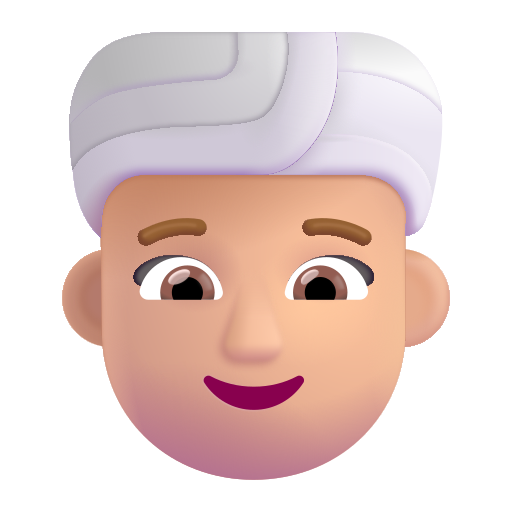
woman wearing turban color  light